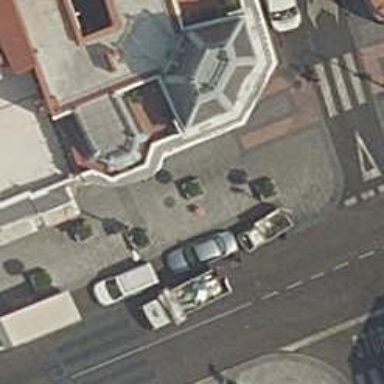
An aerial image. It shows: Taxi stand.